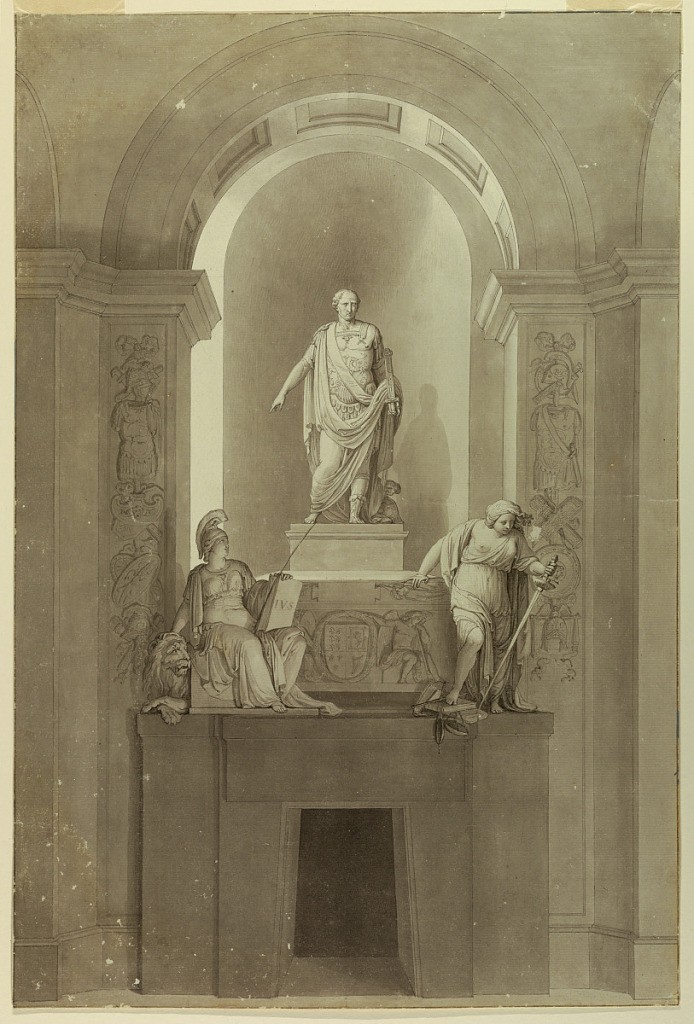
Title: Sepulchral Monument of James III (1688-1766)
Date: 1788–1793
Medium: Pencil, pen, wash, Chinese ink
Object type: Drawing
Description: A variation of the design 1901-39-2512. James stands upon a pedestal which rises from behind the sarcophagus. Seated to the left is Justice, holding a rod and a book entitled "I.V.S." as she leans her right hand upon a crouching lion. At right is the motif of "War" in 1901-39-2509, without vaults and framing lines throughout.